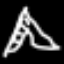
Label: The Eiffel Tower